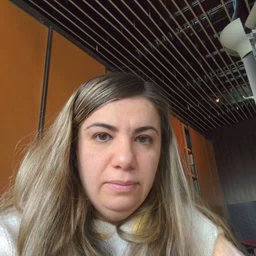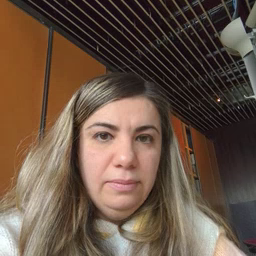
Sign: not